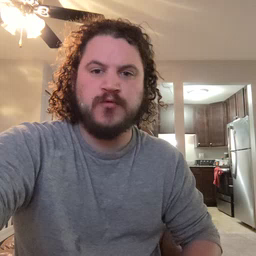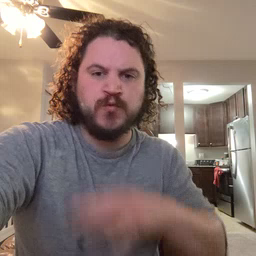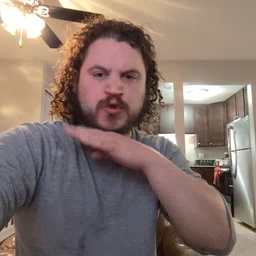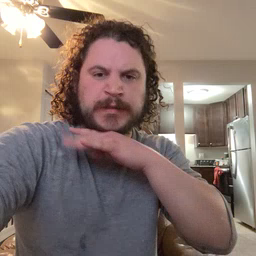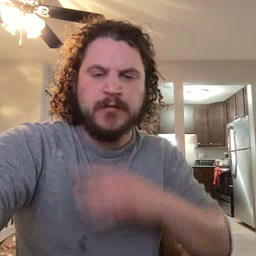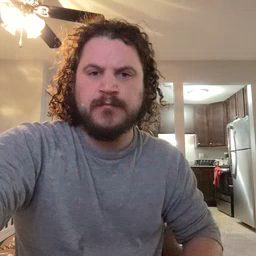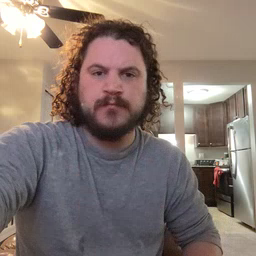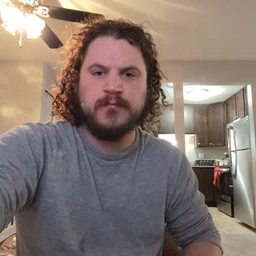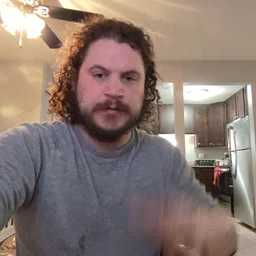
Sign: dirty